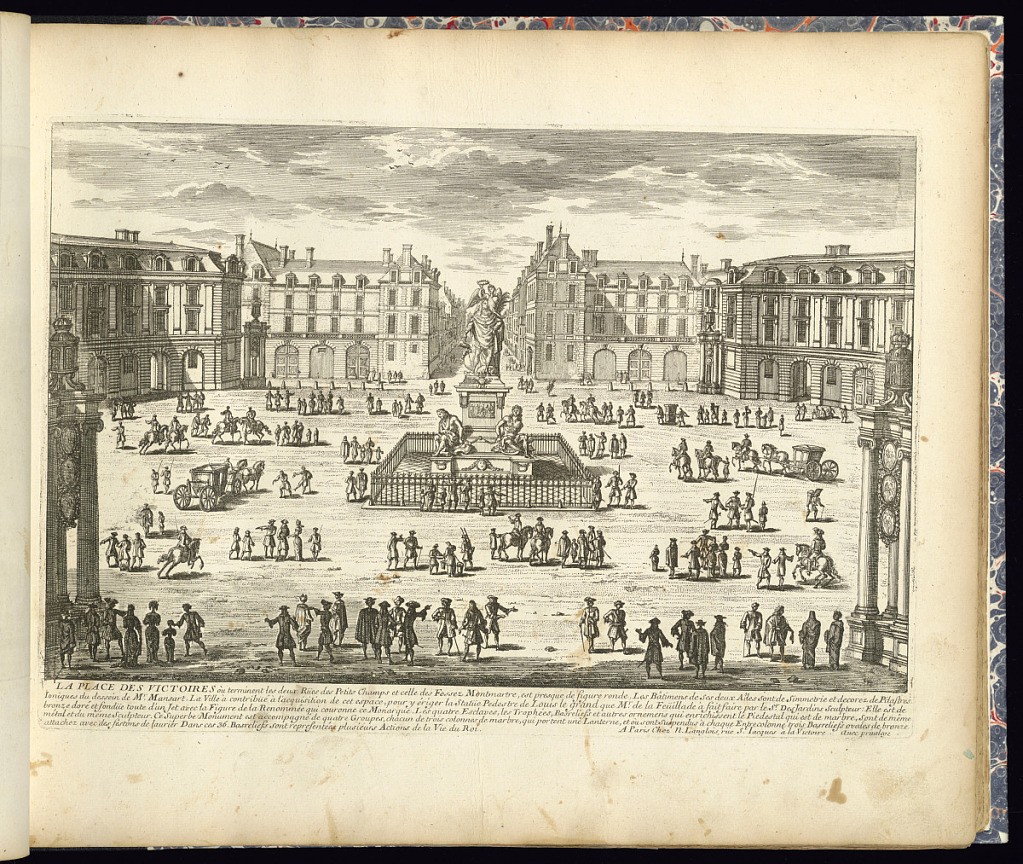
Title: LA PLACE DES VICTOIRES
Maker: Adam Perelle, French, 1638 – 1695
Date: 1686–1703
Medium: Etching on laid paper
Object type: Print
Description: View of the Place des Victoires (Square of Victories) in Paris with a large statue of King Louis XIV on a pedestal with seated figures in chains below. Buildings framing the square with a road in the center background. Figures, merchants, horseman, and horse drawn carriages throughout the square. The plate is titled with a description below.